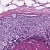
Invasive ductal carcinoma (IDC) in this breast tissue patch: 0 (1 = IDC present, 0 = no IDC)